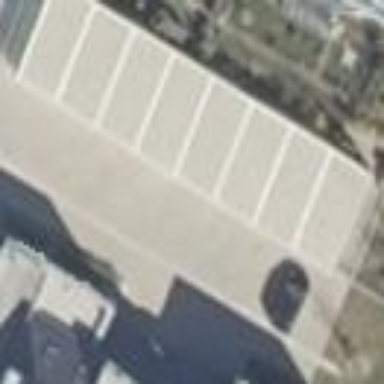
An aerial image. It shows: Paved parking area.